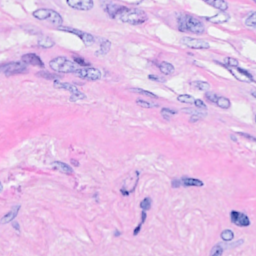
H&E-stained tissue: Breast